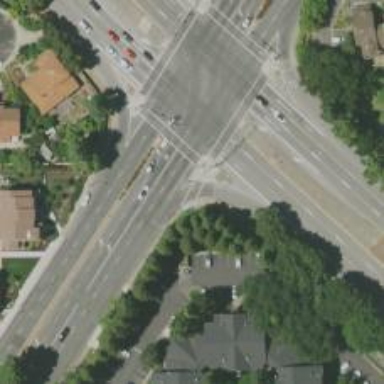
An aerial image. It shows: Marked road crossing.